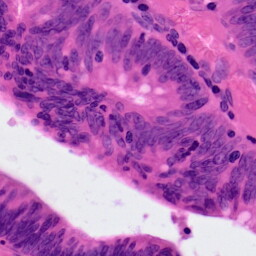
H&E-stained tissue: Colon